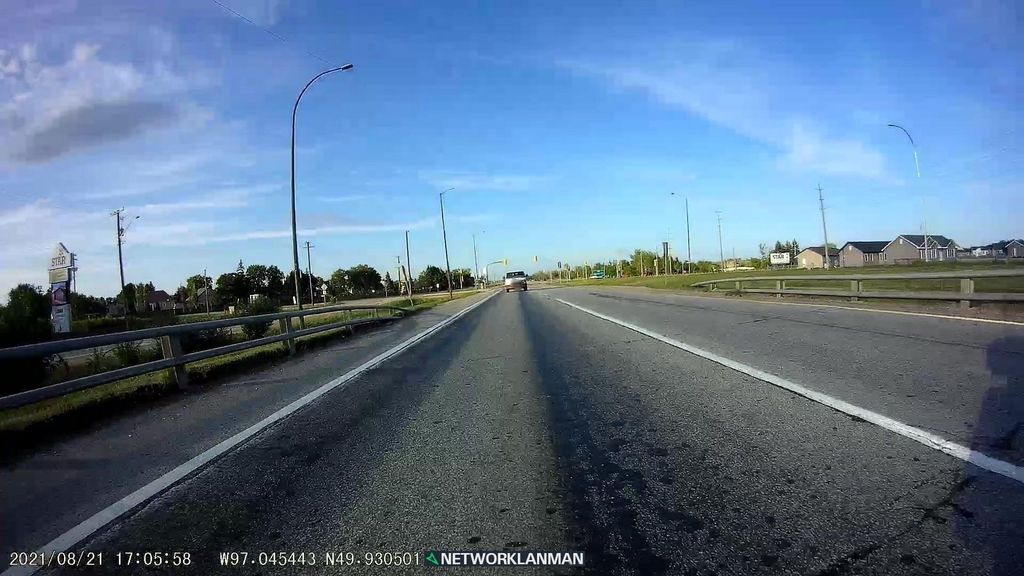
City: winnipeg